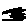
Label: zigzag